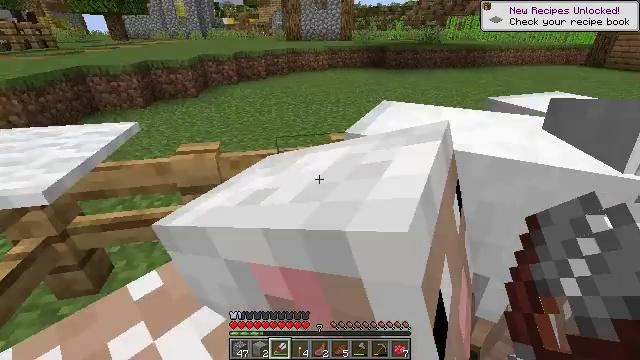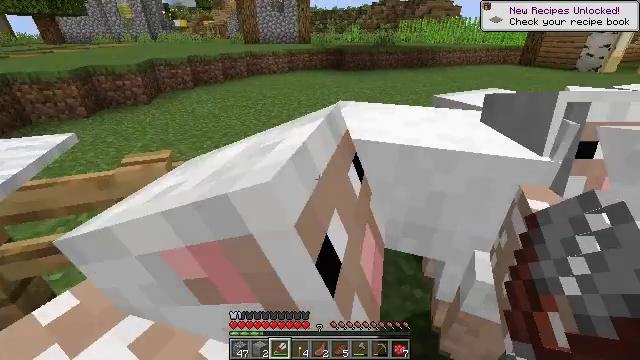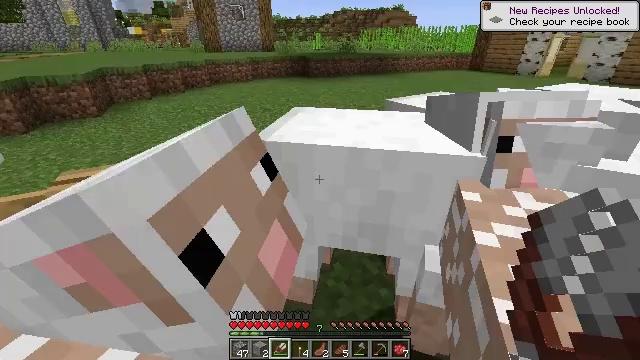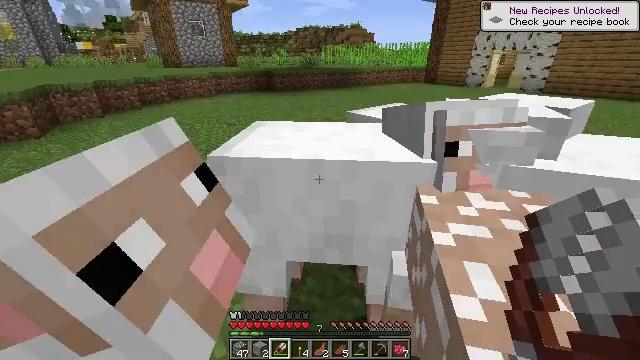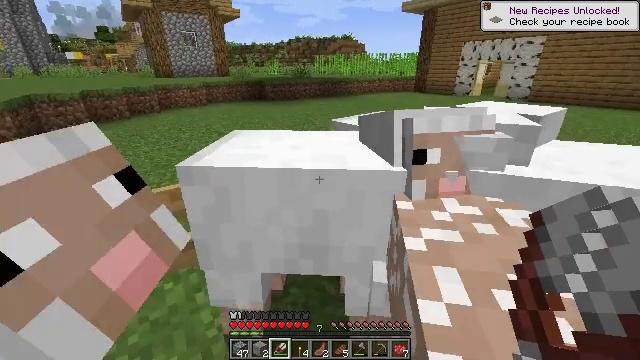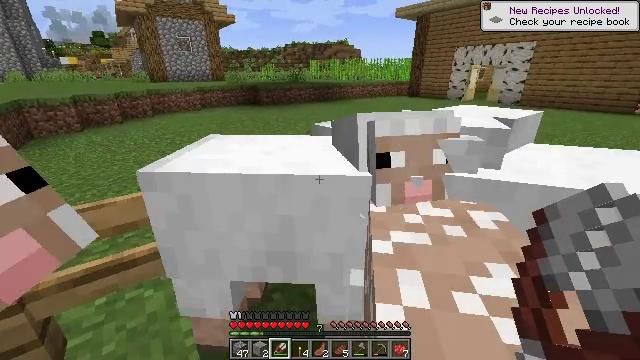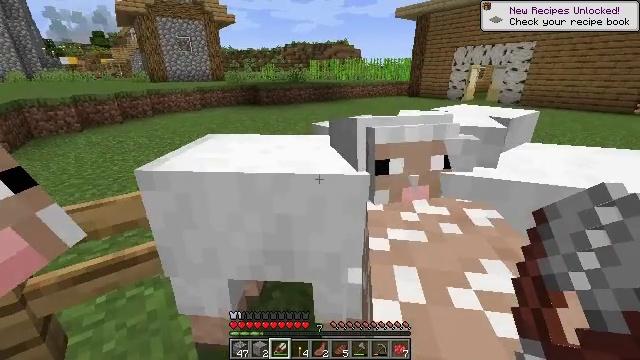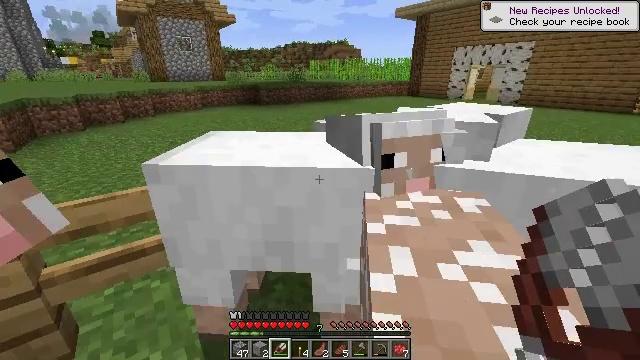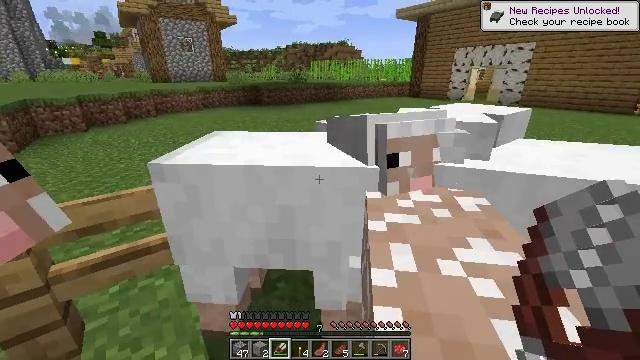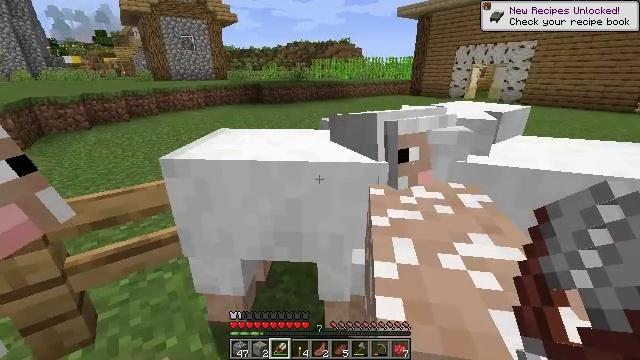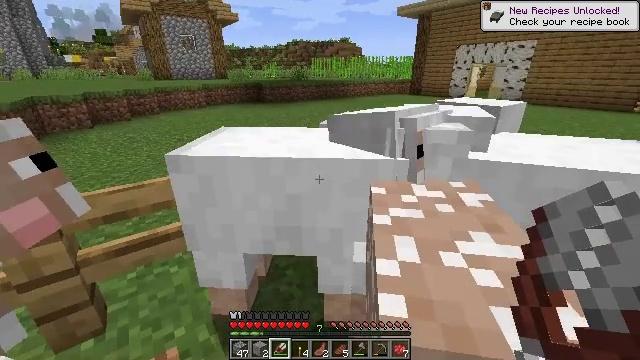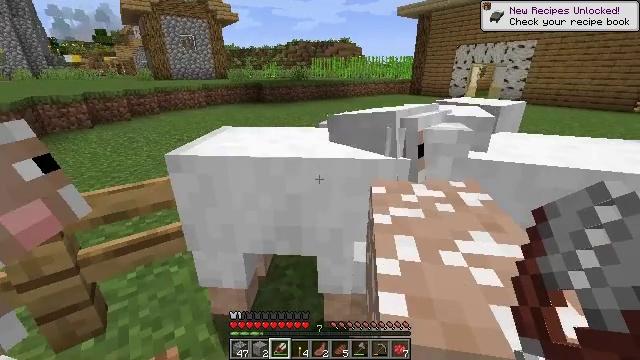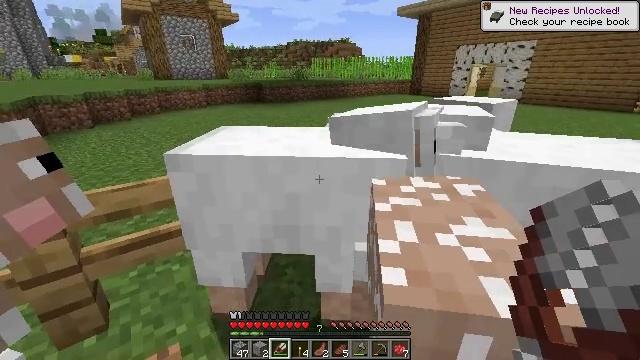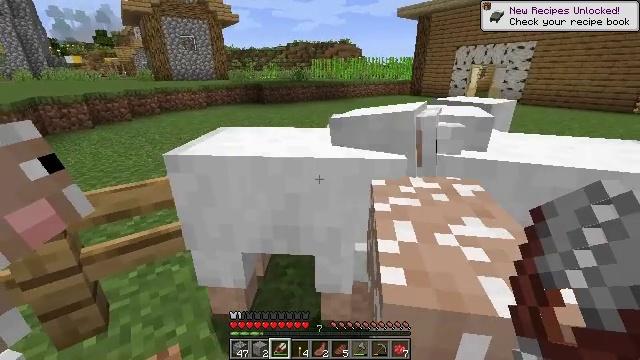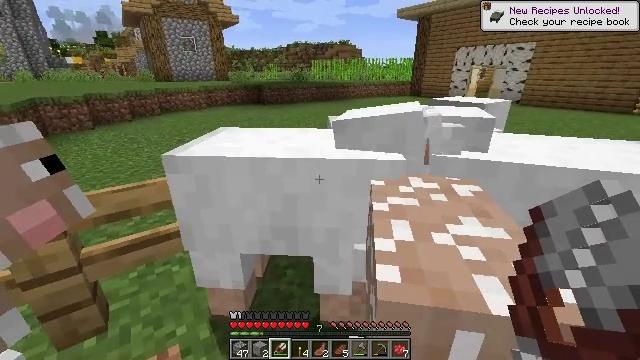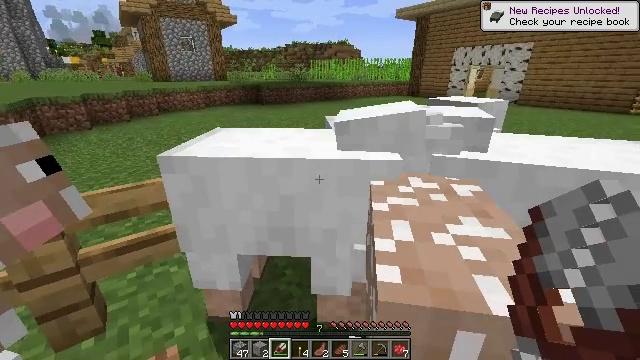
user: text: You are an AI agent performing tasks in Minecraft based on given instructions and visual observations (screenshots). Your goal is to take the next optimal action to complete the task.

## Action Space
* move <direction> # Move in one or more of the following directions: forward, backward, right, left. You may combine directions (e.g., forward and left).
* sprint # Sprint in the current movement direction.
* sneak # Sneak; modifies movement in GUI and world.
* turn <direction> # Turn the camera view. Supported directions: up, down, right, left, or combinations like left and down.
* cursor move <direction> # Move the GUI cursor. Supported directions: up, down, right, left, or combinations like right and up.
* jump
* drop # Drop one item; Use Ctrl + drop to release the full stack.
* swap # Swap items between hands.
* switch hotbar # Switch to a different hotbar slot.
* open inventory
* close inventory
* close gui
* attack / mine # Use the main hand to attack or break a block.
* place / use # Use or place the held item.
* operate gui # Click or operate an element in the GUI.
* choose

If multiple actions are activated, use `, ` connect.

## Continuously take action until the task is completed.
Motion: motion action
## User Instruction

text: Craft an iron door.
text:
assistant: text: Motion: turn right
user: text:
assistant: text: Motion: turn right and up
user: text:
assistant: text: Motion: turn right and up
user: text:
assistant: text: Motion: turn right and up
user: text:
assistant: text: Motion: no_op
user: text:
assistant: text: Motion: no_op
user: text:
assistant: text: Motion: no_op
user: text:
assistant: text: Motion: no_op
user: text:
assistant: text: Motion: use / place
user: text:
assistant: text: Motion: use / place
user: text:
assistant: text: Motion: use / place
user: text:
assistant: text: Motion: use / place
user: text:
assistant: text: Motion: no_op
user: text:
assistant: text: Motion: no_op
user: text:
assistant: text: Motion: no_op
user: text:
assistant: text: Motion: no_op
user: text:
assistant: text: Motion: turn right
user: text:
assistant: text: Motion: turn right
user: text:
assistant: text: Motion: no_op
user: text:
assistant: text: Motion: no_op
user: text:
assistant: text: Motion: no_op
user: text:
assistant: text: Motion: no_op
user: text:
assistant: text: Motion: no_op
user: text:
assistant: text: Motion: turn left
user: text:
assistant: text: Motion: turn left
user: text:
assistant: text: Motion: turn left
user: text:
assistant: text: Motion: use / place
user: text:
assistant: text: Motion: use / place
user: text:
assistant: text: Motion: use / place
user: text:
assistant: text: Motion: use / place